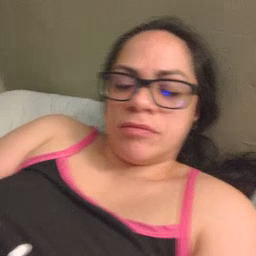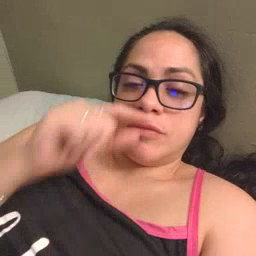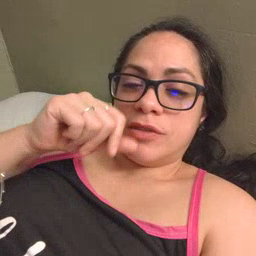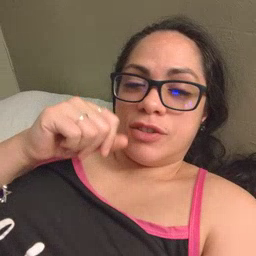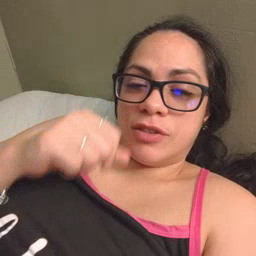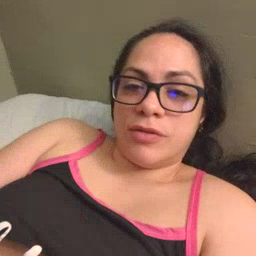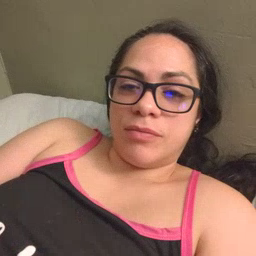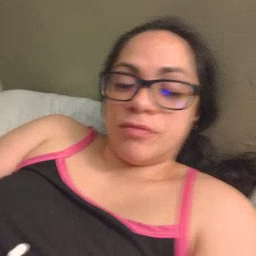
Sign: hen